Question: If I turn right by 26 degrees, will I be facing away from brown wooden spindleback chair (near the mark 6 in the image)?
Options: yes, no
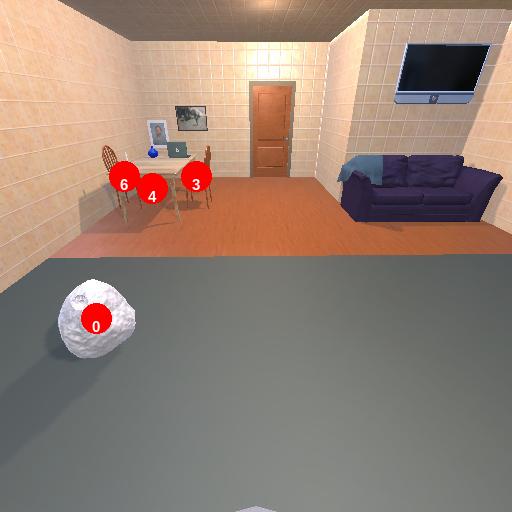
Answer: yes